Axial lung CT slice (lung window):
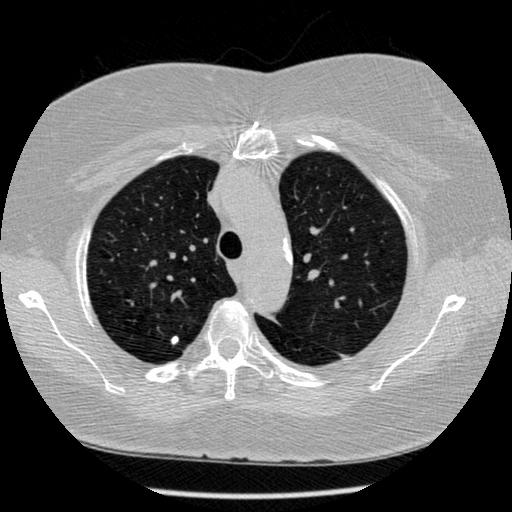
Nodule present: yes
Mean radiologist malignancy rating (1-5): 2